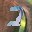
Label: 2